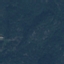
Land use / land cover class: Forest